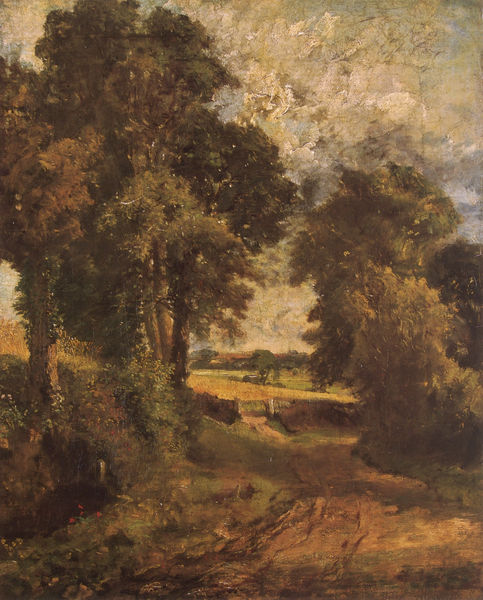
Titel: A Cornfield
Künstler: John Constable
Institution: (Privatsammlung)
Schlagwörter: baum, blau, blätter, dunkel, gemälde, himmel, laub, schatten, weiß, wolken, baumstämme, bäume, fluss, gelb, grün, impressionismus, landschaft, ocker, sand, stadt, blume, blumen, braun, grau, hell, hintergrund, licht, orange, schwarz, strasse, vordergrund, ausblick, blüte, blüten, dach, gras, haus, rot, weg, wiese, wolke, zaun, malerei, öl, ast, bach, ebene, erde, feld, felder, ferne, horizont, häuser, hügel, natur, stamm, weide, wind, brücke, busch, büsche, gebüsch, pastos, pfad, sonne, sträucher, wege, wiesen, land, gold, realismus, england, wald, garten, sommer, düster, passage, studie, abhang, feldweg, getreide, korn, lehm, spuren, dorf, dächer, mauer, allee, herbst, oliv, ölgemälde, aufgewühlt, constable, steg, stämme, impressionistisch, baumkronen, tor, pfosten, fahrspuren, wandern, lichtung, mohn, mohnblumen, baumgruppe, wurzeln, efeu, geäst, graben, frei, atmosphäre, freilicht, freilichtmalerei, plein air, barbizon, maum, wegrand, fahrspur, hohlweg, waldweg, neigung, umgebung, wagenspur, fahrrillen, wilken, solkig, wefeu